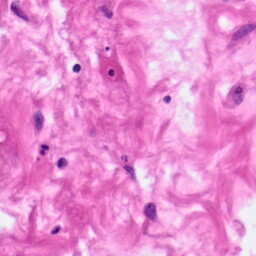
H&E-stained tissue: Pancreatic